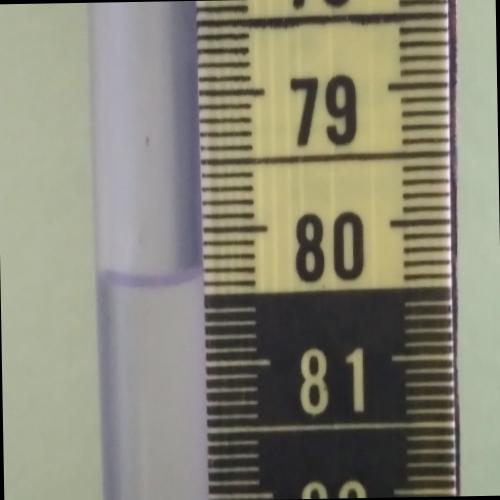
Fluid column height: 80.4 cm